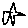
Label: star